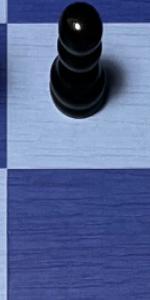
Label: Empty